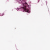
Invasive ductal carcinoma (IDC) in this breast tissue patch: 0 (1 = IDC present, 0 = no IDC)